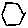
Label: hexagon